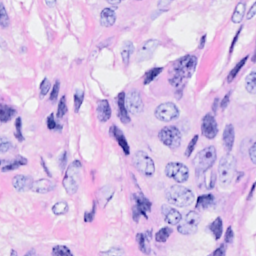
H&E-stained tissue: Breast